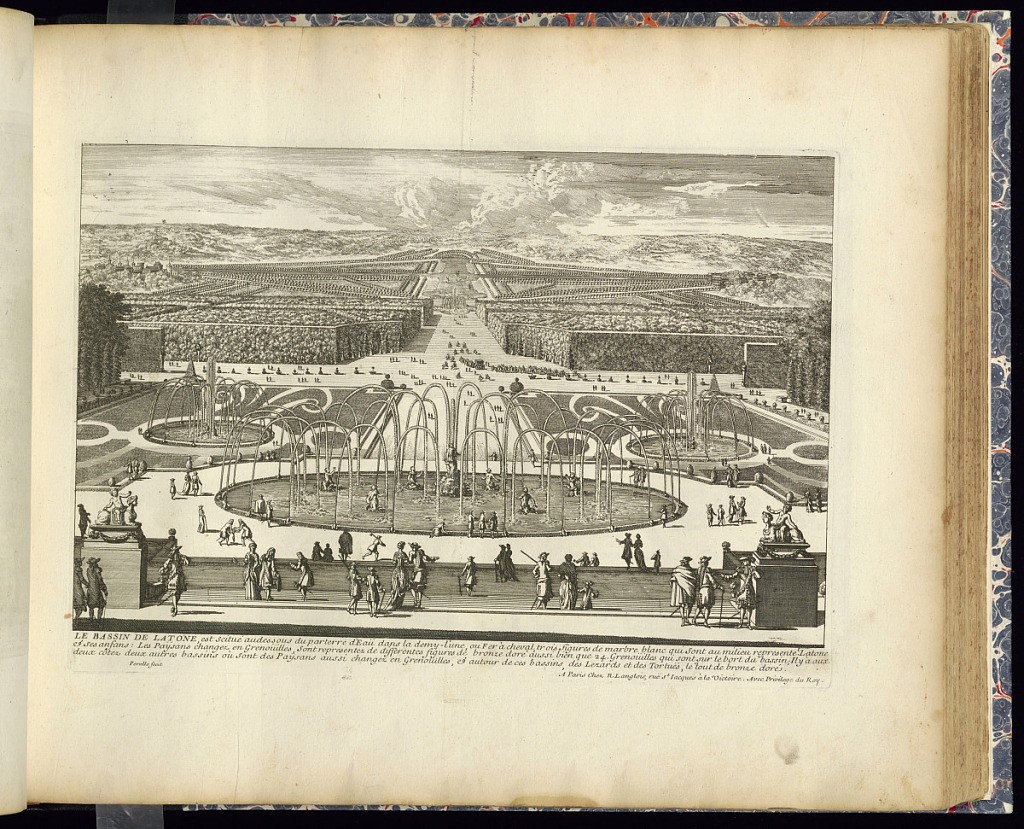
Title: LE BASIN DE LATONE
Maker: Adam Perelle, French, 1638 – 1695
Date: ca. 1670–1687
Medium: Etching on laid paper
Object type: Print
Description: A view of the Latona fountain at Versailles set within the formal garden landscape. The fountain features sculpted figures and frogs with jets of water. Steps in the foreground leading down to the basin with the fountain. Beyond two more round basin fountains with parterre planting. In the background, a large avenue or path with bosquets (groves) on either side with trees, and the Grand Canal beyond. Figures (courtiers) throughout the gardens. The plate is signed and titled with a description.